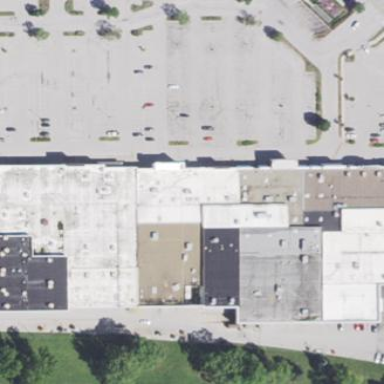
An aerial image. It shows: Retail building.